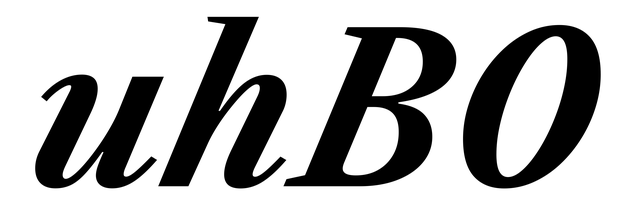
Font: LibreCaslonText-Italic_Bold_Italic